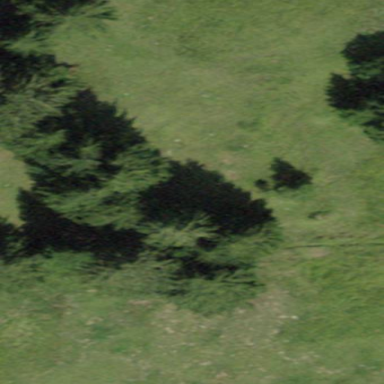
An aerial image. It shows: Forest area.